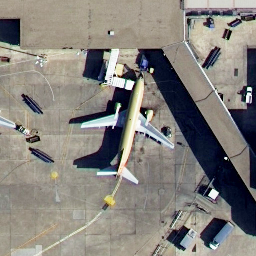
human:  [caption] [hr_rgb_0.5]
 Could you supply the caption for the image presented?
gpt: An airplane is stopped at the airport with some luggage cars beside it .

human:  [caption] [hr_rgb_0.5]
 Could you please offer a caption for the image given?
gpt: There is an airplane with beige fuselage stopped at the airport .

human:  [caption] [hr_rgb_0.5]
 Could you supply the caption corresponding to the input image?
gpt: It is a beige airplane stopped at the airport .

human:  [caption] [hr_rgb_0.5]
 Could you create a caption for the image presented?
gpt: There is a beige airplane in the airport .

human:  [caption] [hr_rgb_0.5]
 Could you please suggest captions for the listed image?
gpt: An airplane with beige fuselage is stopped at the airport .